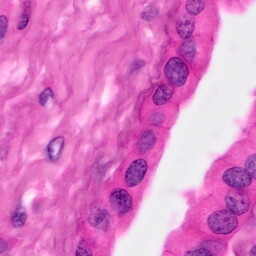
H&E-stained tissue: Pancreatic